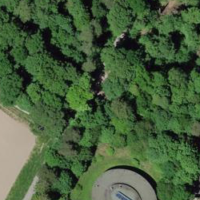
EUNIS habitat code: 41
Species observed at this site:
Oxalis acetosella